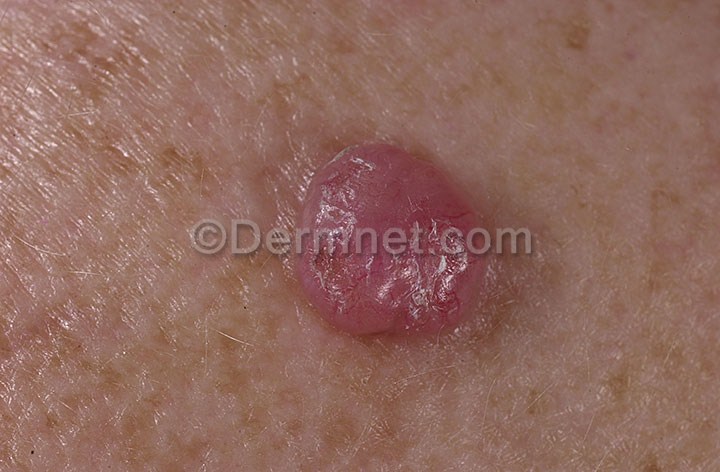
Disease: Actinic Keratosis Basal Cell Carcinoma and other Malignant Lesions